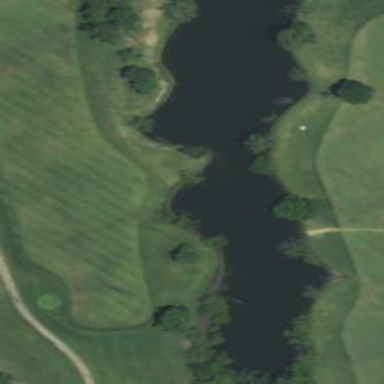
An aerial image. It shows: Water hazard in golf course. The hazard is natural water feature.